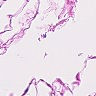
Metastatic tissue present: no